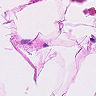
Metastatic tissue present: no